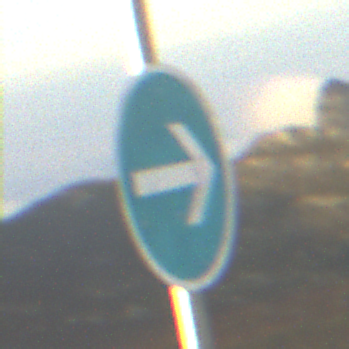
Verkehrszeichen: VorgeschriebeneFahrtrichtungHierRechts
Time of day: SunriseSunset
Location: Outdoor (Nature)
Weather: PartlyCloudy
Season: Summer
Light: Natural